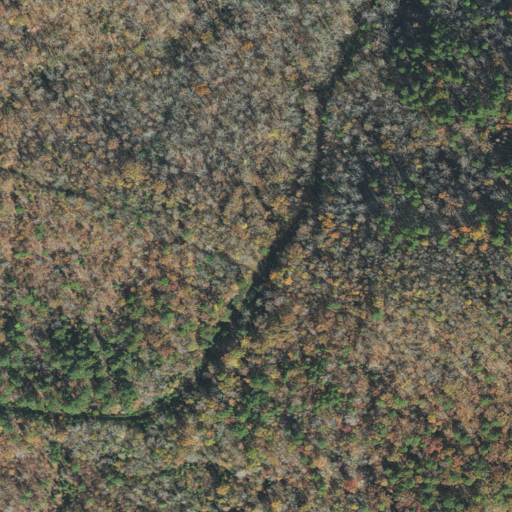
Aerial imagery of gap in Arkansas named Brooks Gap containing deciduous forest, open development, mixed forest, evergreen forest, and shrub